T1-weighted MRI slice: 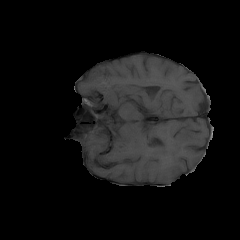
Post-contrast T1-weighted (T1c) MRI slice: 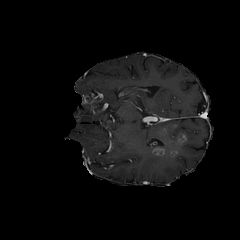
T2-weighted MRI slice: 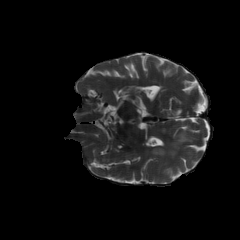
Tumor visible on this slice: yes